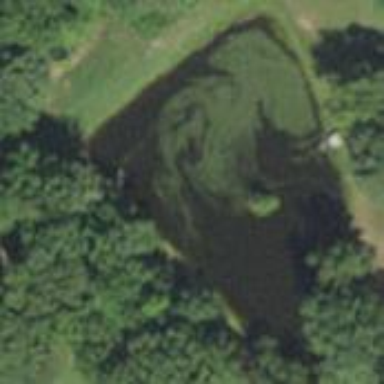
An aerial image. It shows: Pond with natural water.